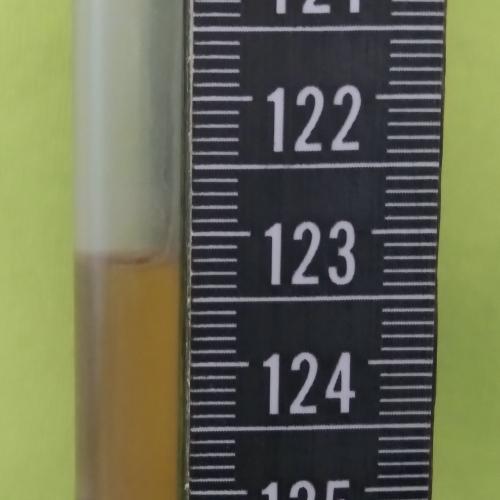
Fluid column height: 123.2 cm